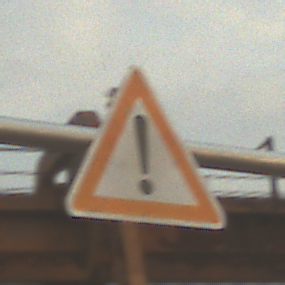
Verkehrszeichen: Gefahrenstelle
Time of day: SunriseSunset
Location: Outdoor (Suburban)
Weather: PartlyCloudy
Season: NotSpecified
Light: Natural